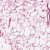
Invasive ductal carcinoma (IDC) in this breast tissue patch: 0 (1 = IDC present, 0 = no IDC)